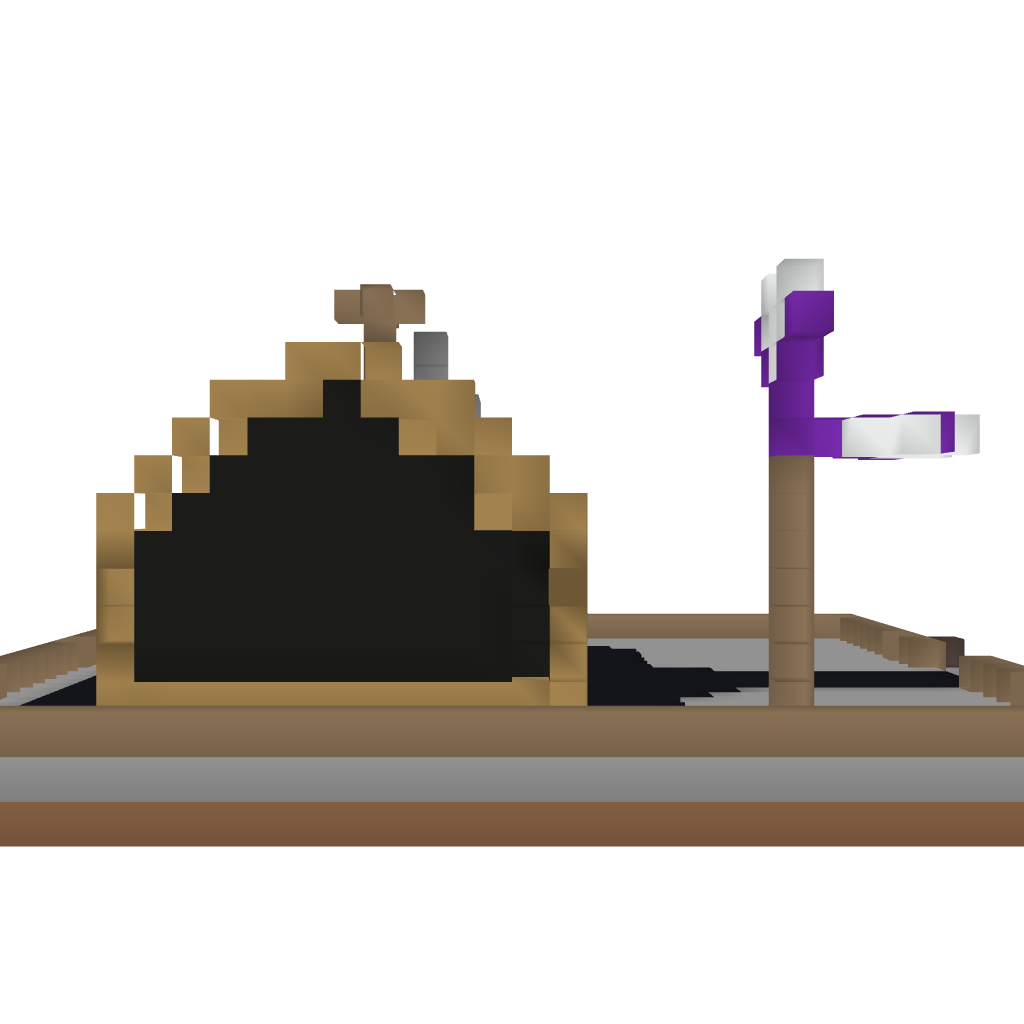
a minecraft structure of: The Krusty Krab